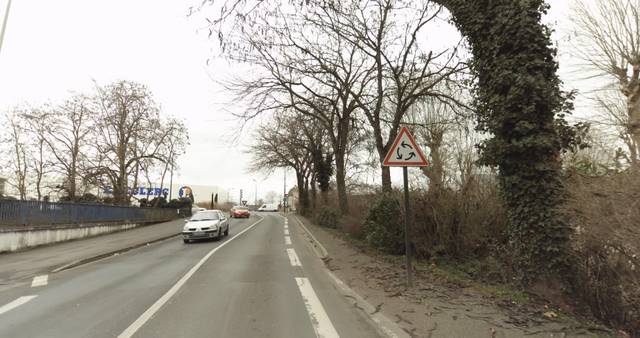
Region: France
Coordinates: 47.263, -0.08941